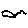
Label: cloud